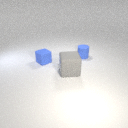
small blue rubber cylinder behind large gray rubber cube